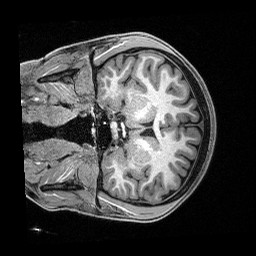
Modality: T1w
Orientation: coronal
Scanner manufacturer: siemens
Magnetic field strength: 3 T
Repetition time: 2.4 s
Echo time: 0.00122 s